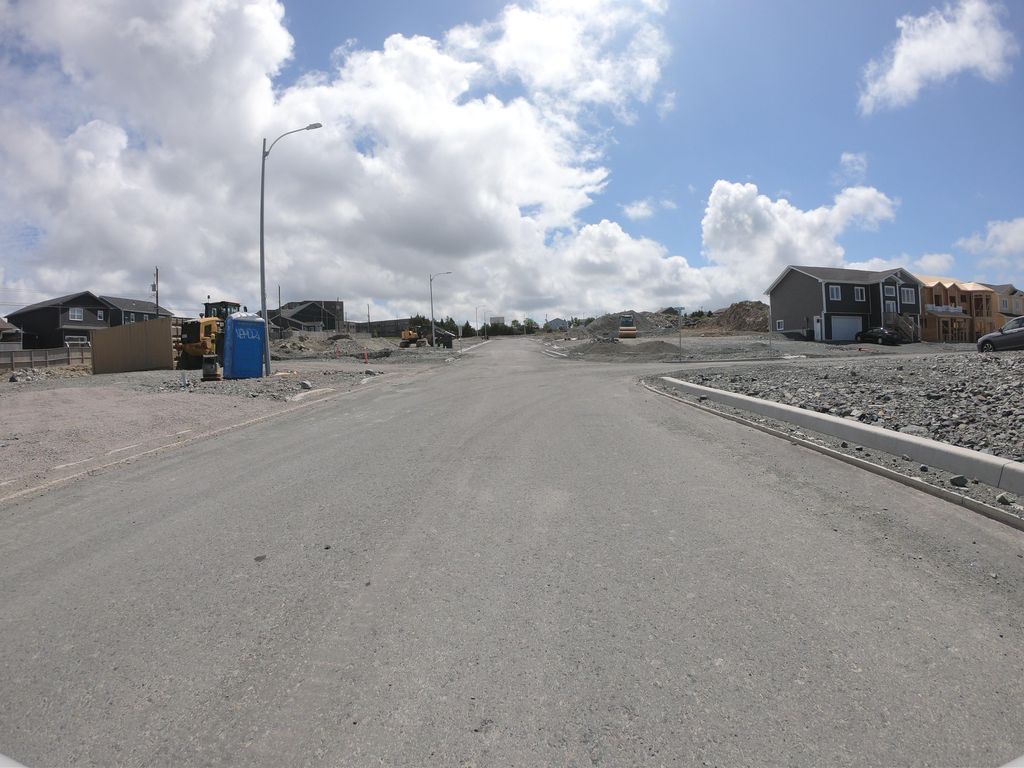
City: st_johns